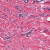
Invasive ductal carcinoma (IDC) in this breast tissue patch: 1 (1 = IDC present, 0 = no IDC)